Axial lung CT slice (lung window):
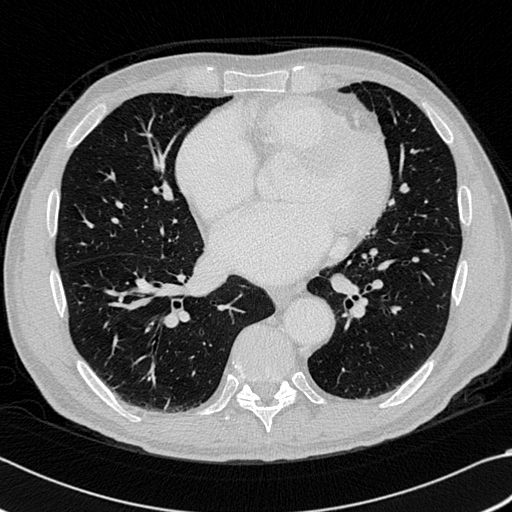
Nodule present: no